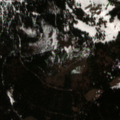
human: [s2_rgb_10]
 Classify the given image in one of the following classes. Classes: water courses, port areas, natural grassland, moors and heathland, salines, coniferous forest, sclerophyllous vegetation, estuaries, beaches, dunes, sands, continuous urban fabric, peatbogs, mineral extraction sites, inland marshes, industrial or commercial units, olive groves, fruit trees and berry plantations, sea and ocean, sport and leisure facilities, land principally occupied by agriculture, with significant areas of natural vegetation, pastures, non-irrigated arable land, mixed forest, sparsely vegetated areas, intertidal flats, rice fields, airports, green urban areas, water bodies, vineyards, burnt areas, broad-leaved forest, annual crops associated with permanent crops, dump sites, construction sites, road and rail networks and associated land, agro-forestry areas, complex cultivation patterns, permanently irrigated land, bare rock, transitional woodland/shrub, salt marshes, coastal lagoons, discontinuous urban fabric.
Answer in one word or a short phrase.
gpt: pastures, coniferous forest, mixed forest, natural grassland